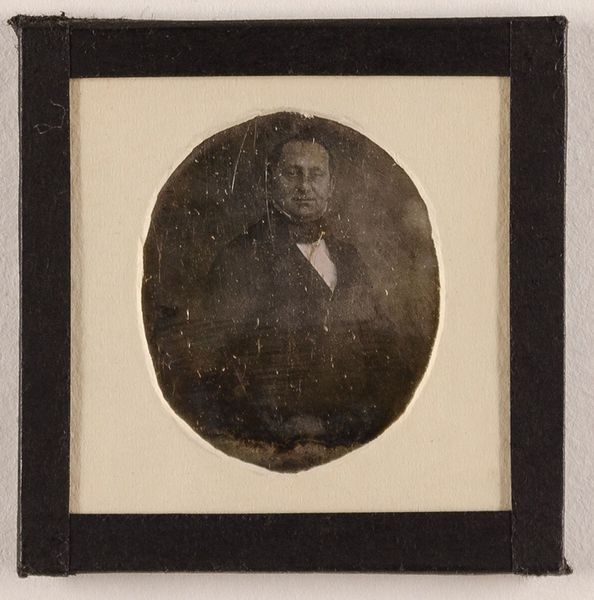
Titel: Unbekannter Mann
Standort: Hamburg
Institution: Museum für Kunst und Gewerbe Hamburg
Schlagwörter: mann, portrait, foto, fotografie, photographie, photo, frame, lichtbild, photograph, daguerreotypie, sepia, bildwerke, old picture, angewandte und bildende kunst, hessische systematik, porträt, porträtfotografie, porträtphotographie, hüftbild, man in a suit